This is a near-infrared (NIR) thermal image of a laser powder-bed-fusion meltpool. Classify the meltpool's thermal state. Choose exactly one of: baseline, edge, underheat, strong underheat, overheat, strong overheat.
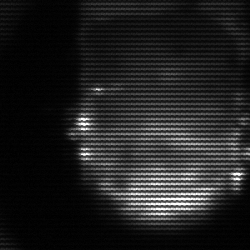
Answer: baseline